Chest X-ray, AP view. Patient: 61 years old, sex M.
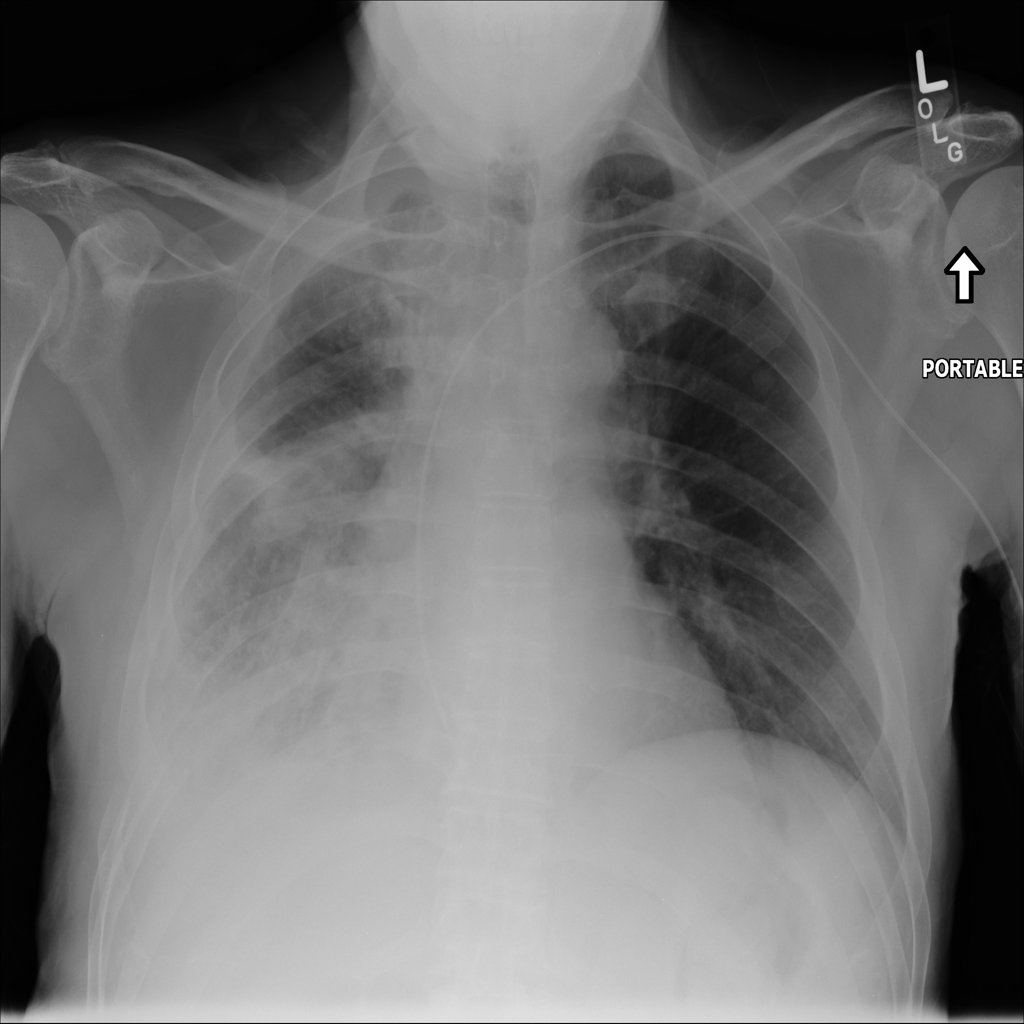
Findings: Effusion, Mass, Nodule, Pleural_Thickening